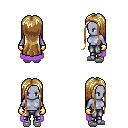
a pixel art fantasy rpg character, female body template, dark elf, purple skin, lavender cape, metal pants, blonde extra-long hairstyle, gold gloves, white slippers, four views (front, back, left, right), 2x2 character sprite sheet, small pixel art, hard edges, no anti-aliasing